Aerial crown-view tile of a tropical tree (Barro Colorado Island, Panama), acquired 20240813:
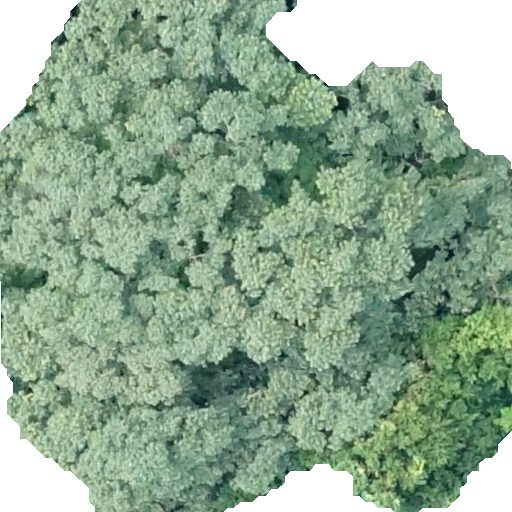
Species: Luehea seemannii
GBIF accepted scientific name: Luehea seemannii
Crown area: 379.408 m²